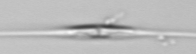
Label: Cylindrotheca